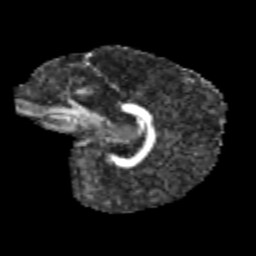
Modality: FA
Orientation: sagittal
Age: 9
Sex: male
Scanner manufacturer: siemens
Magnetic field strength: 3 T
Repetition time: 3.8 s
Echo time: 0.07 s